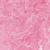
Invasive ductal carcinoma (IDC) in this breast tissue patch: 0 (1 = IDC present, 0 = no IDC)